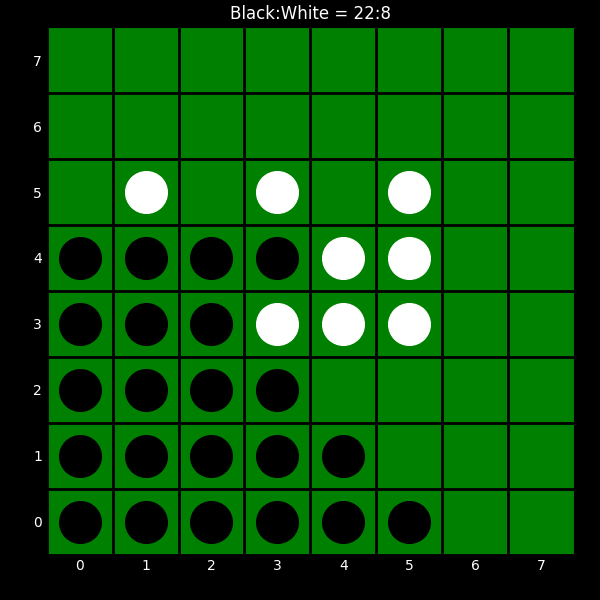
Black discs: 22
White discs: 8